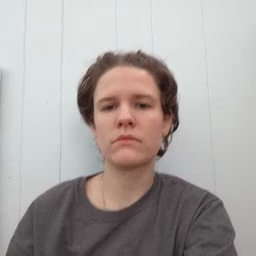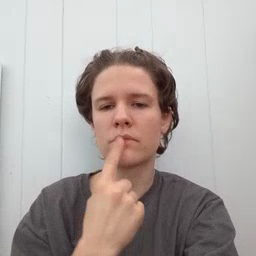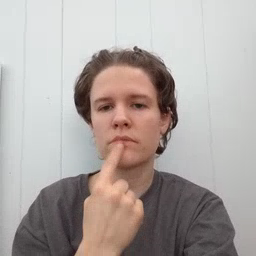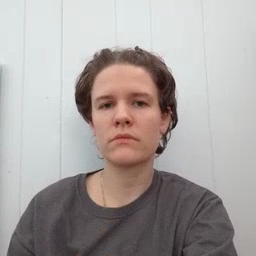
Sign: red